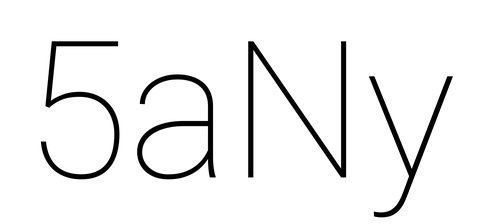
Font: Roboto_Thin